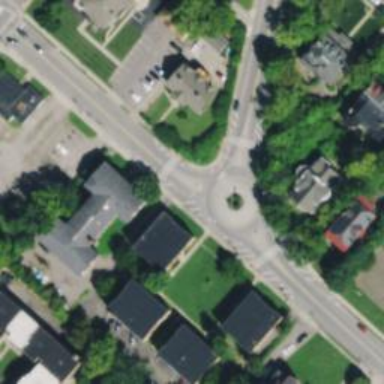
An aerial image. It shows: Roundabout at tertiary road junction.